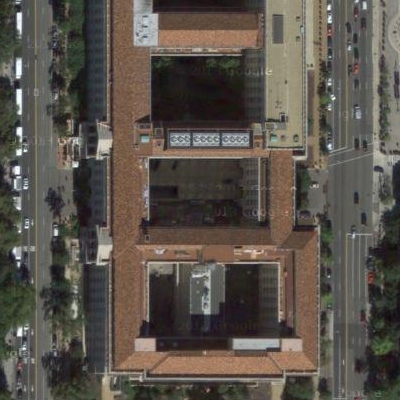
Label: Industry